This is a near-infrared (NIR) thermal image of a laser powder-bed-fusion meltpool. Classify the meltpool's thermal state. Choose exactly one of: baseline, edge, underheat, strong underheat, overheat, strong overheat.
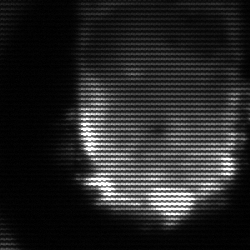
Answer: baseline